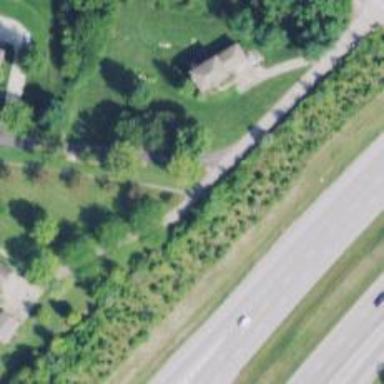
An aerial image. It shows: Shared driveway marked as service road.